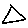
Label: triangle